Question: I am trying to create a triangle which should keep the inner content from over-flowing when making the inner content draggable.
I have tried different things like polygon and canvas but each and everything doesn't seem to work or maybe I am not going into the right direction.
Is there any jquery plugin or library to help me with this?

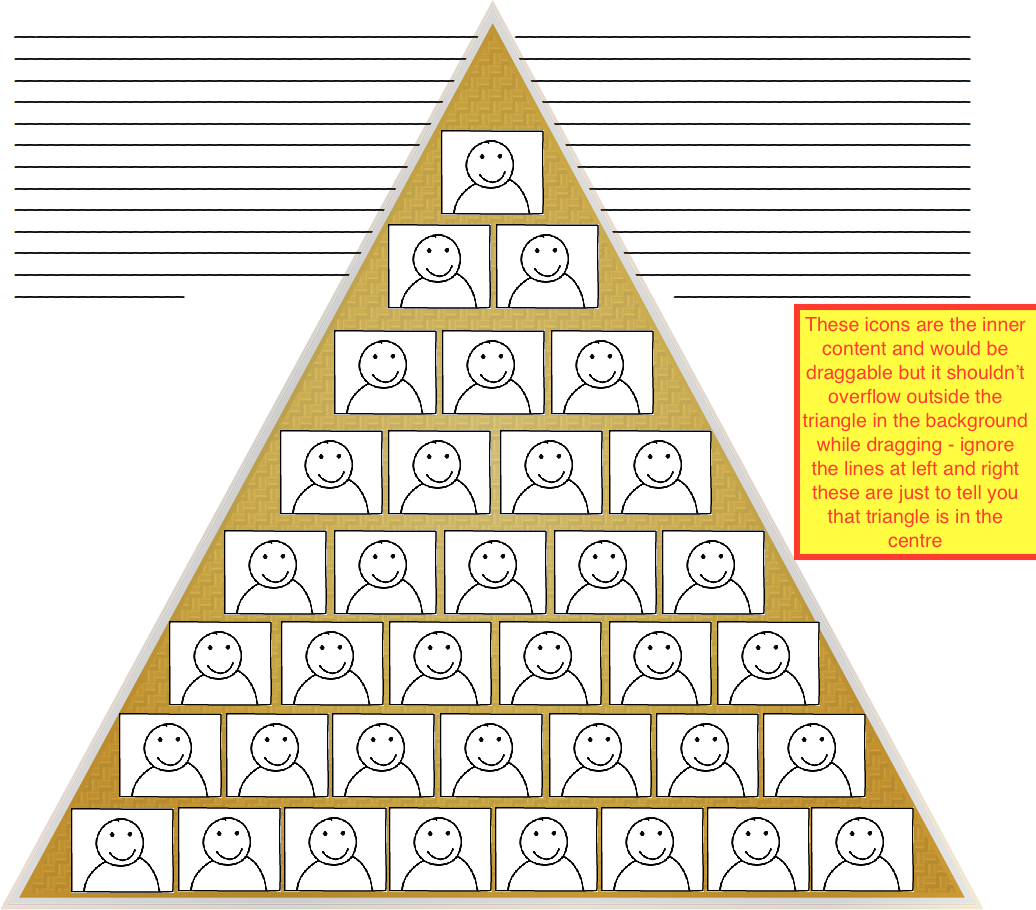
Answer: I used some html to make content draggable and stylable :D
The added an canvas on the bottom with a triangle:
here link : <URL>
Some code to allow the answer :p
'''
function draw() {
var canvas = document.getElementById('canvas'),
parent = $('#canvas').parent('.triangle'),
pw = parent.outerWidth(),
ph = parent.outerHeight();
canvas.width = pw;
canvas.height = ph;
if (canvas.getContext){
var ctx = canvas.getContext('2d');
ctx.beginPath();
ctx.moveTo(pw/2,0);
ctx.lineTo(pw,ph);
ctx.lineTo(0,ph);
ctx.fill();
}
}
draw();
'''
Dragging kind of algorithm is inside the fiddle
Why do you need to hide when dragged out? Just make sure that the elements is dropped inside triangle rows...
NB: not responsive as asked